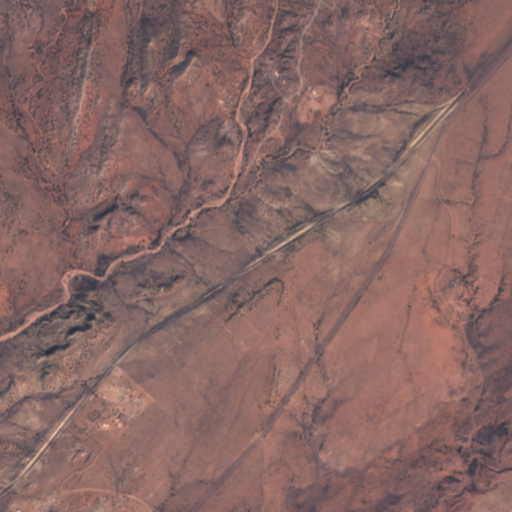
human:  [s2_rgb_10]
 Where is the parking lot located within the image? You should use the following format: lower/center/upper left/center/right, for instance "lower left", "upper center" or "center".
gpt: The parking lot is located in the upper center of the image.
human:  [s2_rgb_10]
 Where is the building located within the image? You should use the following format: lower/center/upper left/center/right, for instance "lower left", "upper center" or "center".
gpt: There is no building in the image.